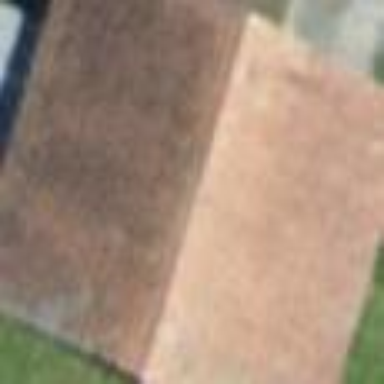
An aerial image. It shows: Rural barn.